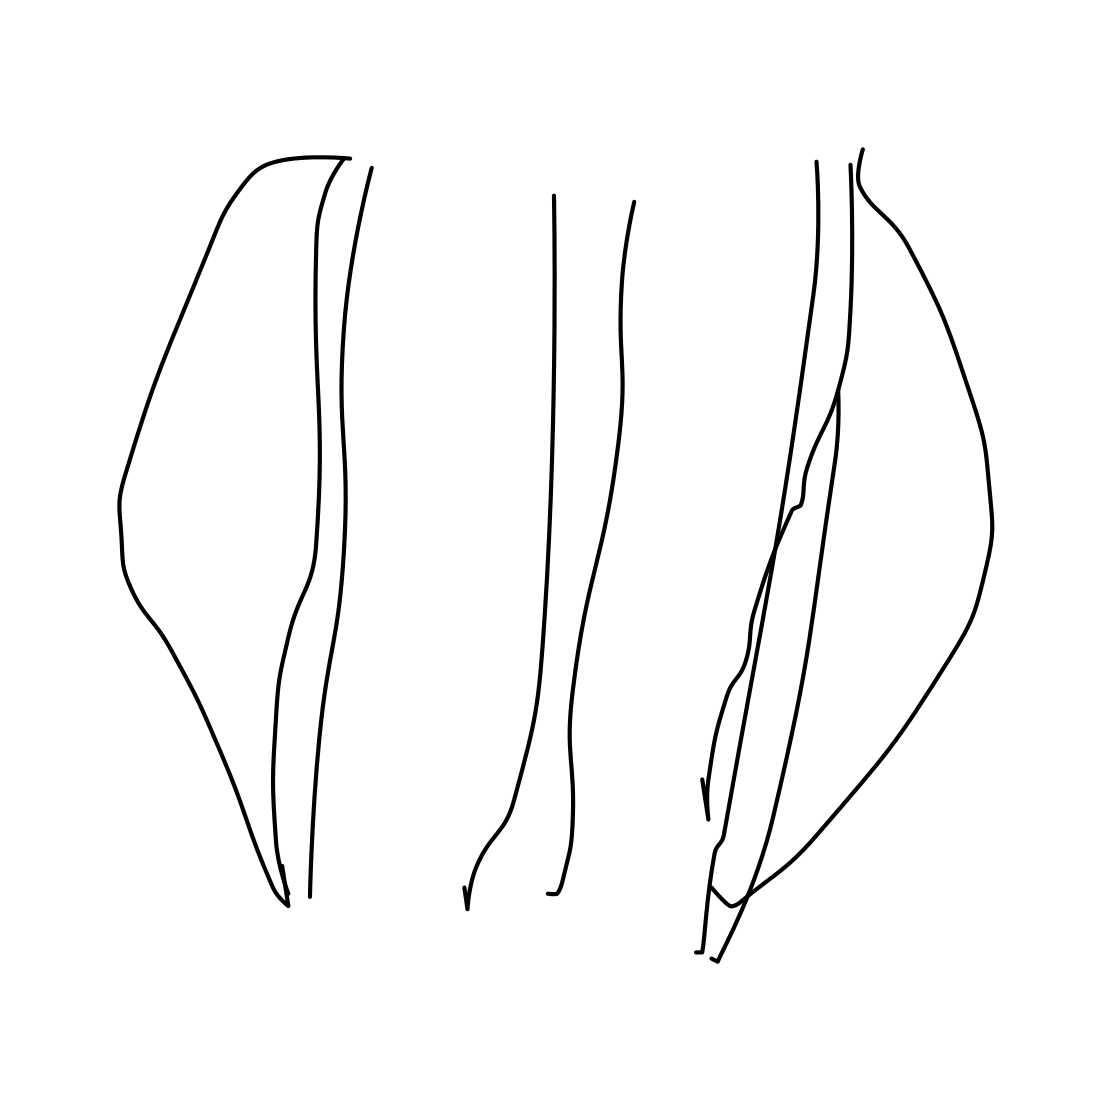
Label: bridge